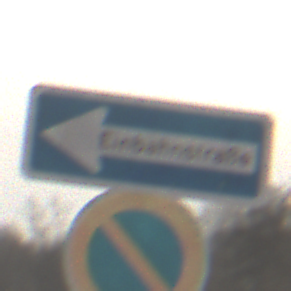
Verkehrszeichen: EinbahnstrasseLinksweisend
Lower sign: EingeschraenktesHalteverbot
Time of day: MorningAfternoon
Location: Outdoor (Nature)
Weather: PartlyCloudy
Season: Winter
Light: Natural